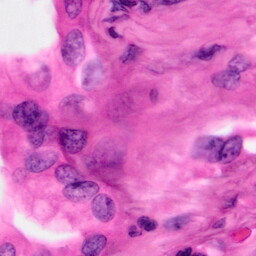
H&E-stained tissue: Pancreatic